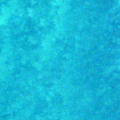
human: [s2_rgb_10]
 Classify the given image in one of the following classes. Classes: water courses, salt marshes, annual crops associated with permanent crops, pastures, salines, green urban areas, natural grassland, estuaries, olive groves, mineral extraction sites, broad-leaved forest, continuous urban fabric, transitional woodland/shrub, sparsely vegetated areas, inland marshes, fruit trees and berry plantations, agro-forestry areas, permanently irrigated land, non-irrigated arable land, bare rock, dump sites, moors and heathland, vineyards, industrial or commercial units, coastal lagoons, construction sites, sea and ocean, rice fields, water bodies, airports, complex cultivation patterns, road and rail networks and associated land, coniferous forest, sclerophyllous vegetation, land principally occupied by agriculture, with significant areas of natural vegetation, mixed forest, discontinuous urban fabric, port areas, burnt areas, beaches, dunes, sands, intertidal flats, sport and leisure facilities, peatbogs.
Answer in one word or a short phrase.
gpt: sea and ocean